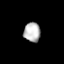
Tissue: lung
Cell type: Epithelial cells
Senescence score: 0.1483
Nuclear area (px): 313
Mean DAPI intensity: 185.482